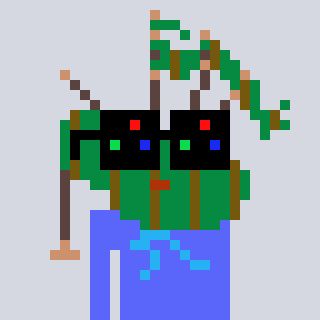
a pixel art character with square black sunglasses, a bagpipe-shaped head and a purple-colored body on a cool background